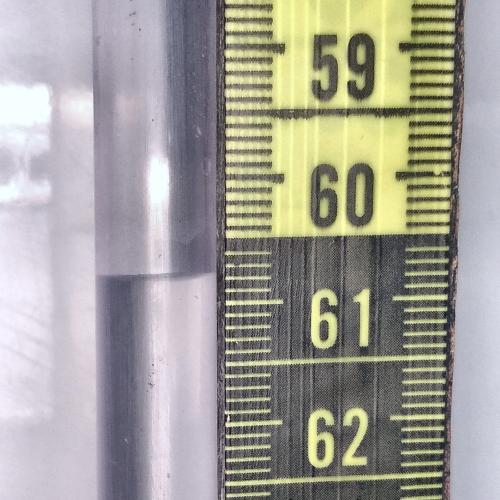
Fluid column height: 60.8 cm